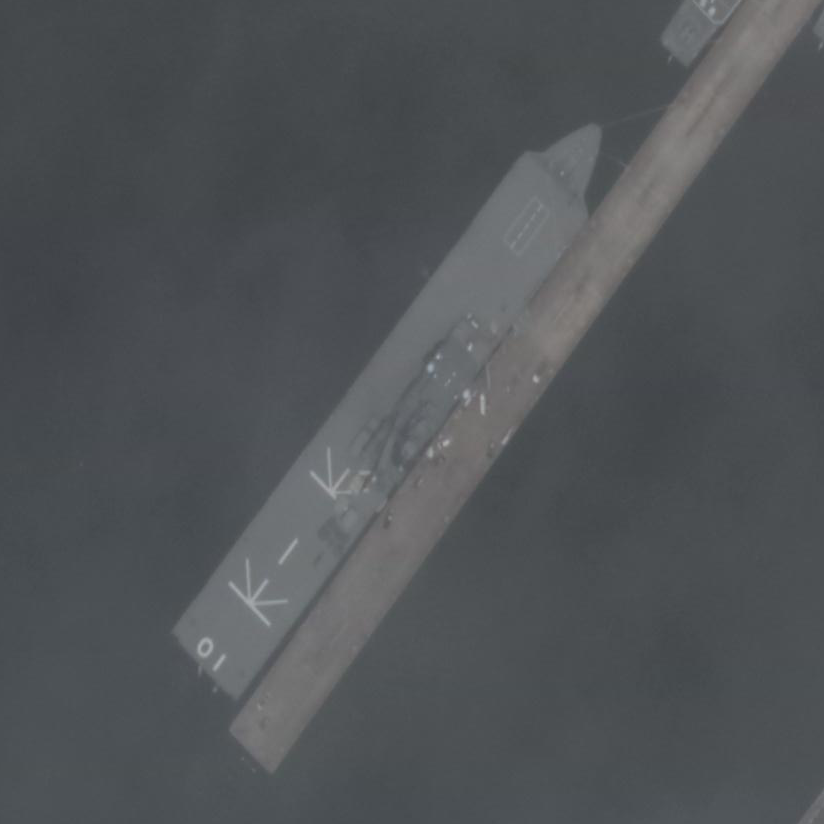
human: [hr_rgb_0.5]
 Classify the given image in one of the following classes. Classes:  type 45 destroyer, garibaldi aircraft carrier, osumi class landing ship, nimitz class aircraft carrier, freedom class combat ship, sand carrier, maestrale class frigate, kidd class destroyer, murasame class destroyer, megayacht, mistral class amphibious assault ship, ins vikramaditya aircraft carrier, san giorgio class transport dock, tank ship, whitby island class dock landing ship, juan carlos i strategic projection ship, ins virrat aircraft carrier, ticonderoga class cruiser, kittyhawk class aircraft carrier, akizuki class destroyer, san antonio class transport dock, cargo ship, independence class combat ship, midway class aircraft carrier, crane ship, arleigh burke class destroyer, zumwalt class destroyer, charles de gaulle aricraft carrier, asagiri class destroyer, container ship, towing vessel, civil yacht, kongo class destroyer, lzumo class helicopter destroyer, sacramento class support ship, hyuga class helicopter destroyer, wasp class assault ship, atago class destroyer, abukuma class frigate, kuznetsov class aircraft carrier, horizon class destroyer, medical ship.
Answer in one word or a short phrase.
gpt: Osumi class landing ship